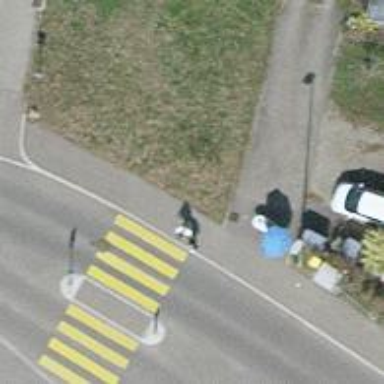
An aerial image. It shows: Post box is visible.